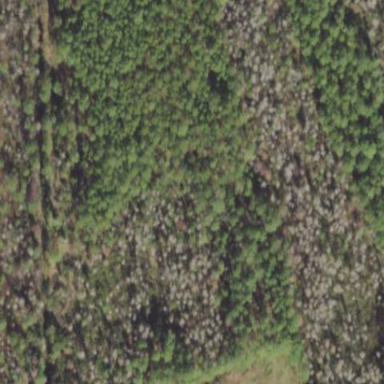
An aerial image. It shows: Woodland with needle-leaved trees.